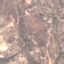
Land use / land cover: HerbaceousVegetation